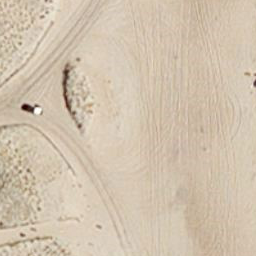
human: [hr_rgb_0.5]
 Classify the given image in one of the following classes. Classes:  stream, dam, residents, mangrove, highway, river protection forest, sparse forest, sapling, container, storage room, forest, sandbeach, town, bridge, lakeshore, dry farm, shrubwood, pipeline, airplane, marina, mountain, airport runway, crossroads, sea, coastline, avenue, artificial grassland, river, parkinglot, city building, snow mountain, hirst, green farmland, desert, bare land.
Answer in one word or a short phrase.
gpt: sandbeach